Рассмотрим процесс столкновения струи воздуха с перпендикулярным ей препятствием. При столкновении с поверхностью направление движения струи воздуха изменяется. В наиболее простой модели можно описать этот процесс, используя некоторую величину $k$. Эта величина характеризует суммарное изменение вертикальной проекции импульса порции воздуха при столкновении с поверхностью. Если воздух после столкновения будет двигаться вдоль поверхности, то коэффициент $k=1$. Если же воздух упруго отражается от поверхности, двигаясь с той же скоростью в противоположном направлении, то величина $k=2$ (см. рис. 1). В эксперименте возможно промежуточное значение $1 \leq k \leq 2$.
Надуйте пластиковый пакет воздухом до максимального давления $P_{\max}$. В процессе надувания нельзя использовать шприц. Измерьте разность давлений воздуха в пакете и атмосферного давления $P_0$: \begin{equation} \begin{equation} \begin{equation} \Delta P= P_{\max}-P_0. \begin{equation} \Delta P= P_{\max}-P_0. \begin{equation} \Delta P= P_{\max}-P_0. \tag{1} \begin{equation} \Delta P= P_{\max}-P_0. \tag{1} \begin{equation} \Delta P= P_{\max}-P_0. \tag{1} \end{equation} \begin{equation} \Delta P= P_{\max}-P_0. \tag{1} \end{equation}
Определите объем воздуха в пакете, который надут до давления $P_{\max}$.
Исследуйте процесс вытекания воздуха из пакета через трубку и его столкновение с поверхностью, которая перпендикулярна скорости струи. Проведите измерение при разных скоростях вытекания воздуха. В процессе измерений не меняйте сечение трубки. Конец трубки, из которой вытекает воздух, расположите на фиксированном расстоянии $h\approx5~мм$ от поверхности. По результатам измерений определите величину $k$. Считайте, что плотность воздуха в процессе вытекания равна плотности воздуха при атмосферном давлении; процесс вытекания и столкновения воздуха с поверхностью считайте ламинарным.
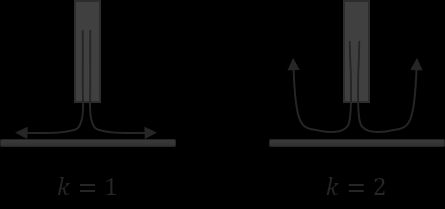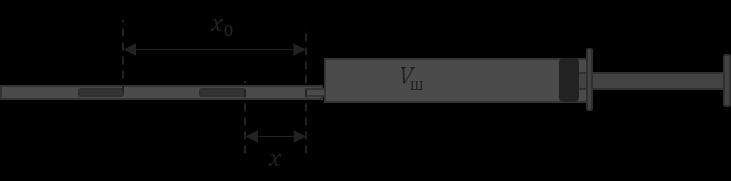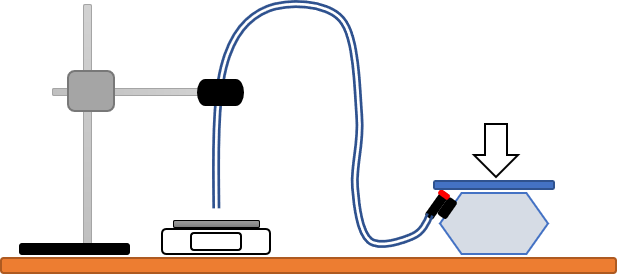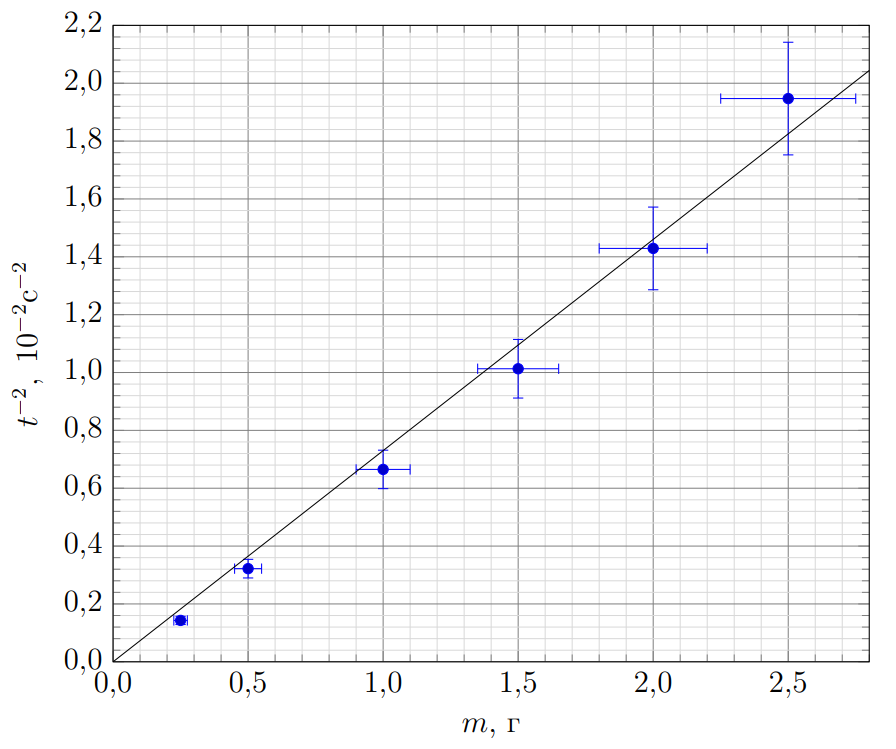
Надуйте пластиковый пакет воздухом до максимального давления $P_{\max}$. В процессе надувания нельзя использовать шприц.  Измерьте разность давлений воздуха в пакете и атмосферного давления $P_0$:  \begin{equation}  \Delta P= P_{\max}-P_0.  \tag{1}  \end{equation}
Решение: Надуем пластиковый пакет. Для измерения дополнительного давления в пакете необходимо использовать манометр. Из предложенного оборудования можно сконструировать этот прибор несколькими способами. Первый вариант — жидкостный манометр. Максимальное давление, создаваемое легкими, отличается от атмосферного на $\Delta P= P-P_0 \approx 5-10~ кПа$. Это соответствует разности уровней в коленях водяного манометра $\Delta l = {\Delta P}/{\rho g} \approx 50-100 ~см$. Длины трубки $l_{трубки} \approx 50 ~см$ не хватит для проведения такого измерения. Поэтому использование жидкостного манометра в данном случае не целесообразно. Второй вариант — воздушный манометр. Измерим площадь поперечного сечения силиконовой трубки. Для этого наберем в шприц воду, подсоединим к нему шприц и начнем закачивать в трубку воду. Когда поршень шприца будет стоять точно на одном из делений, сделаем отметку на трубке. Переместим поршень шприца до одного из следующих отметок, закачав воду в трубку объемом $V=(8.0\pm0.2)~ мл$. Погрешность установки поршня шприца на одно из делений оценим как $0.1~мл$. Сделаем вторую отметку на трубке и измерим расстояние между отметками $l=(40.1\pm0.2)~ см$. Тогда площадь сечения трубки можно рассчитать как:\begin{equation} s={V}/{l}= (0.200\pm0.007)\ \text{см}^2.\tag{2}\end{equation} Cоберем манометр. Для этого поместим в трубку небольшую каплю воды, создав таким образом водяной поршень. Подсоединим к трубке шприц, предварительно установив поршень в положение, при котором объем шприца составит $V_{ш}$ (см. рис. 2). Измерим положение границы водяного поршня относительно носика шприца $x_0$. Измерять давление можно двумя способами. Первый вариант создавать давление в трубке манометра напрямую ртом. Измеренное таким образом давление может немного отличаться от давления в пакете. Так как для дальнейшего расчета объема воздуха в пакете понадобится использовать именно давление в пакете, то воспользуемся вторым методом. Соединим шланг с пакетом и будем медленно открывать клапан. При этом водяной поршень сместится к носику шприца. Обозначим его смещение $\Delta x$. Изменением давления в пакете можно пренебречь, так как из пакета вытекло всего несколько миллилитров воздуха, а объем пакета составляет несколько литров. Процесс измерения можно считать изотермическим. Поэтому согласно закону Бойля-Мариотта можно записать уравнение:\begin{equation}P_0(V_{ш}+sx_0)=(P_0+\Delta P)(V_{ш}+s(x_0-\Delta x)),\tag{3}\end{equation}где $P_0$ — атмосферное давление. Тогда дополнительное давление в трубке составит:\begin{equation}\Delta P = P_0\frac{s\Delta x}{V_{ш}+sx_0 - s\Delta x}.\tag{4}\end{equation}  Для максимально достоверных измерений объем воздуха в шприце $V_{ш}$ сделаем максимальным, чтобы максимальным и наиболее точно измеряемым было смещение водяного поршня. Так как шкала объемов содержимого шприца покрывает поверхность шприца не полностью, измерим длину шкалы шприца $y_{20}=(6.80\pm0.05)~см$ соответствующую $V_{20}=20.0\pm0.1~ мл$ и длину объема воздуха в шприце при максимально выдвинутом поршне $y=(8.00\pm0.05)~см$. Тогда объем воздуха в шприце составит:\begin{equation} V_\text{ш}=V_{20} \,{y}/{y_{20}}=23.5\pm0.3 \ \text{мл}.\tag{5}\end{equation}Подберем начальное положение водяного поршня так, чтобы он при подаче давления смещался как можно ближе к носику шприца. Это необходимо для того, чтобы исключить фактор изменения внутреннего объема силиконовой трубки при изменении давления в ней. Тогда с учетом проведенных измерений $x_0=34.2\pm0.1~ см$ (погрешность определяет неточность положения начала трубки) и $\Delta x=15.2\pm0.1~см$ для дополнительного давления получаем:
Ответ: $$ \Delta P = P_0\,\frac{s\Delta x}{V_{ш}+sx_0 - s\Delta x} =(11.1\pm0.5) \ \text{кПа}.$$

Определите объем воздуха в пакете, который надут до давления $P_{\max}$. Не допускайте попадания воды в пакет.

	Сразу после проведённых измерений давления поставим на весы стакан с водой, а него положим пакет с воздухом. Обнулим показания весов. Спустим воздух из пакета  и вновь положим его в стакан. Полученная разность масс $\Delta m=0.53\pm0.03~г$.Запишем условие равновесия для пакета на весах с избыточным давлением $\Delta P $ и для пакета с воздухом атмосферного давления и вычтем одно из другого:\begin{equation}       \Delta m =  (\rho  -\rho_o)   V ,    \tag{6}   \end{equation}где $\Delta m$ — разность показаний весов, $\rho$ — плотность воздуха в пакете с избыточным давлением, $\rho_o$ — плотность воздуха при атмосферном давлении, $V$ — объем пакета.Пользуясь уравнением Менделеева-Клапейрона получим для объема воздуха в пакете:

Ответ:

 \begin{equation}       V=\frac{\Delta m}{\Delta P } \frac{RT}{\mu}= (4.0\pm0.7) \  \text{л}  \tag{7}\end{equation}

 Здесь $\mu$ — молярная масса воздуха, $T = 295~К$ — температура воздуха в аудитории, $R$ — универсальная газовая постоянная.
Решение: Сразу после проведённых измерений давления поставим на весы стакан с водой, а него положим пакет с воздухом. Обнулим показания весов. Спустим воздух из пакета и вновь положим его в стакан. Полученная разность масс $\Delta m=0.53\pm0.03~г$. Запишем условие равновесия для пакета на весах с избыточным давлением $\Delta P $ и для пакета с воздухом атмосферного давления и вычтем одно из другого:\begin{equation} \Delta m = (\rho -\rho_o) V , \tag{6} \end{equation}где $\Delta m$ — разность показаний весов, $\rho$ — плотность воздуха в пакете с избыточным давлением, $\rho_o$ — плотность воздуха при атмосферном давлении, $V$ — объем пакета. Пользуясь уравнением Менделеева-Клапейрона получим для объема воздуха в пакете: Здесь $\mu$ — молярная масса воздуха, $T = 295~К$ — температура воздуха в аудитории, $R$ — универсальная газовая постоянная.
Ответ: \begin{equation} V=\frac{\Delta m}{\Delta P } \frac{RT}{\mu}= (4.0\pm0.7) \ \text{л} \tag{7}\end{equation}  Здесь $\mu$ — молярная масса воздуха, $T = 295~К$ — температура воздуха в аудитории, $R$ — универсальная газовая постоянная.

Исследуйте процесс вытекания воздуха из пакета через трубку и его столкновение с поверхностью, которая перпендикулярна скорости струи. Проведите измерение при разных скоростях вытекания воздуха. В процессе измерений не меняйте сечение трубки. Конец трубки, из которой вытекает воздух, расположите на фиксированном расстоянии $h\approx5~мм$ от поверхности. По результатам измерений определите величину $k$.
Решение: Соберем установку для измерения величины $k$ (см рис. 3). Для этого надуем пакет, подсоединим к нему силиконовую трубку. Лапкой штатива немного зажмем трубку в средней части, направив, ее кончик на весы. При этом кончик трубы расположим на расстоянии приблизительно равном $5~мм$ от измерительной платформы весов. Положим пластиковую крышку на пакет. Будем одной рукой одновременно давить на крышку и засекать время на секундомере, а второй рукой будем держать открытым кран. Давление рукой будем стараться осуществлять так, чтобы показания весов были приблизительно равны некоторому значению. Проведем измерение времени вытекания $t$ всего воздуха из пакета в таких условиях не меньше трех раз. Запишем полученные значения в таблицу и усредним. Пережмем немного силиконовую трубку для удобства регулировки скорости потока струи и вновь проведем измерения.  $m, ~г$$t,~ с$$t^{-2}, \ 10^{-2} ~\text{с}^{-2}$2.57.21.952.08.41.431.59.91.011.012.30.670.517.60.320.326.40.14 Воздух, вытекающий из струи имеет давление близкое к атмосферному, равно как и воздух в пакете. Поэтому связь между объемом пакета и скоростью струи $v$ можно записать как:\begin{equation} V=vst.\tag{8}\end{equation}С другой стороны, показания весов связаны с изменением импульса весов, как:\begin{equation}mg=k\rho s v^2.\tag{9}\end{equation}Плотность вытекающего воздуха найдем с помощью закона Менделеева-Клапейрона:\begin{equation}\rho=\frac{\mu P_0}{RT}.\tag{10}\end{equation}Тогда окончательно получаем связь между временем вытекания и показаниями весов:\begin{equation}m=\frac{k\mu P_0 V^2}{s g RT } \frac{1}{t^2}.\tag{11}\end{equation}Построим график $t^{-2}(m)$. Его угловой коэффициент составляет:\begin{equation}K=\frac{RT s g}{k\mu P_0 V^2} = (0.73\pm0.05) ~ 10^{-2} ~{г^{-1} \cdot с^{-2}}.\tag{12}\end{equation}Откуда искомый коэффициент:  | $m, ~г$ | $t,~ с$ | $t^{-2}, \ 10^{-2} ~\text{с}^{-2}$ | | --- | --- | --- | | 2.5 | 7.2 | 1.95 | | 2.0 | 8.4 | 1.43 | | 1.5 | 9.9 | 1.01 | | 1.0 | 12.3 | 0.67 | | 0.5 | 17.6 | 0.32 | | 0.3 | 26.4 | 0.14 |
Ответ: \begin{equation}k=\frac{RT s g}{K\mu P_0 V^2} = (1.3\pm0.3)\tag{13}\end{equation}  График зависимости обратного квадрата времени вытекания воздуха из пакета от показаний весов
Темы:
E, Термодинамика, IEPhO, Уравнение состояния идеального газа, Газодинамика, Вытекание из сосуда, Манометр